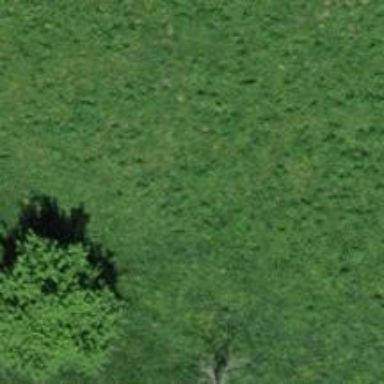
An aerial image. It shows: Broadleaved tree with lush leaves.